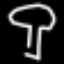
Label: mushroom